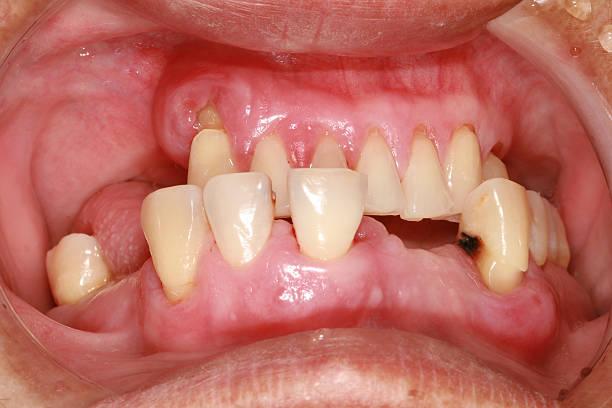
Condition: hypodontia